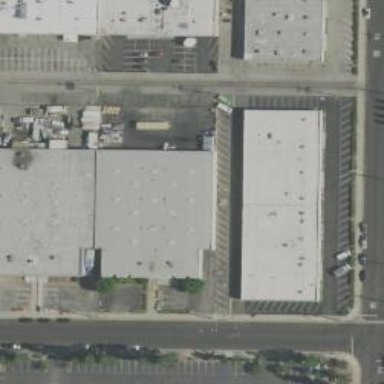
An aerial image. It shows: Industrial building.